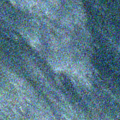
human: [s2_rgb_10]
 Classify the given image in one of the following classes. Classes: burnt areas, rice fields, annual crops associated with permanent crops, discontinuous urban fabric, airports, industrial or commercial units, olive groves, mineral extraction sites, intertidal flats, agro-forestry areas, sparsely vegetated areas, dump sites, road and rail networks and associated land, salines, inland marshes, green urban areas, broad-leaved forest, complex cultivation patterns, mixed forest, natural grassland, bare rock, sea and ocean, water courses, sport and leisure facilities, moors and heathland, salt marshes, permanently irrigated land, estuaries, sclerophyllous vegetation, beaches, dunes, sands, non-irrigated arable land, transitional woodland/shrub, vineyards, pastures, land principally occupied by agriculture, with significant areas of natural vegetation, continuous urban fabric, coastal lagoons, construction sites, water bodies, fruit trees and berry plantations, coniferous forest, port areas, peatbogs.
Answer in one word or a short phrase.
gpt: water bodies